Field crop: maize
Growth stage: 2
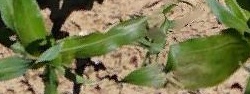
Species: maize